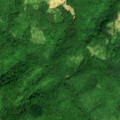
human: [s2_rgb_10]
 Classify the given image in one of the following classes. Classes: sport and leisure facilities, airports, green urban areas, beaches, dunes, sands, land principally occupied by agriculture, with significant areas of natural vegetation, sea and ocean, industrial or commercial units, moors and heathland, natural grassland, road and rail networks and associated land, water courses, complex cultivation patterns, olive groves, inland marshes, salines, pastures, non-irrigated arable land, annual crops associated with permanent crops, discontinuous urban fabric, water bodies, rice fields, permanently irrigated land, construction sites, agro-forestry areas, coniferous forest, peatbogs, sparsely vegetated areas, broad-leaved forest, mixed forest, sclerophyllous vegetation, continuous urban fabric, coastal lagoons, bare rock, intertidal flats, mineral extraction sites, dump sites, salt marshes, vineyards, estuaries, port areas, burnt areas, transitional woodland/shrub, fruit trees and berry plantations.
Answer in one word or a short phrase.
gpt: broad-leaved forest, transitional woodland/shrub